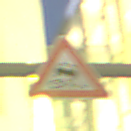
Verkehrszeichen: SchleuderOderRutschgefahr
Umgebung: Outdoor, Urban
Tageszeit: Night
Wetter: PartlyCloudy
Licht: Artificial
Jahreszeit: NotSpecified
Kontrast: HighContrast